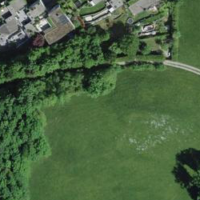
EUNIS habitat code: 25
Species observed at this site:
Carpinus betulus